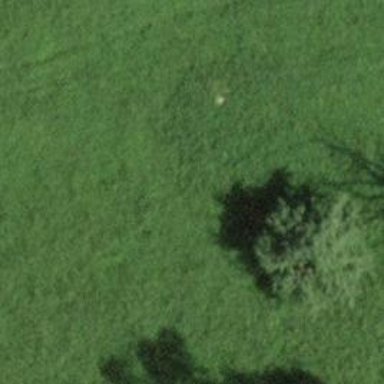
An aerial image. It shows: Broadleaved tree in natural setting.